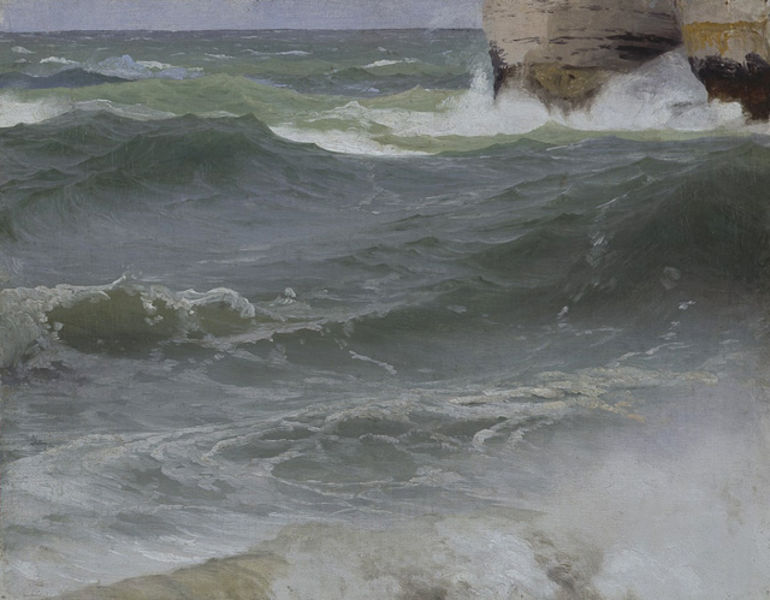
Titel: Meeresstudie bei Etretat (mit Felsküste zur Rechten)
Künstler: Johann Wilhelm Schirmer
Standort: Karlsruhe
Institution: Staatliche Kunsthalle Karlsruhe
Schlagwörter: berg, blau, dunkel, felsen, gemälde, himmel, meer, schatten, wasser, weiß, gelb, grün, landschaft, sand, see, stadt, ufer, braun, grau, schwarz, gebäude, beige, wand, stein, horizont, nass, weite, wind, sonne, realismus, spitzen, tal, turm, bewegt, hellblau, gischt, küste, schiff, strand, welle, wellen, fels, mauer, rauh, hafen, kai, kaimauer, fliessen, schaum, wehr, atlantik, aufbrausen, brandung, brausen, flut, gicht, steg, sturm, wellengang, wetter, wild, wogen, green, streifen, ozean, sog, burg, mole, festung, seegang, spritzen, rocks, ocean, sea, water, waves, himel, toben, salz, tropfen, beach, foam, storm, spritz, tosen, branden, bunker, felden, poseidon, wellental, brausend, meeresbrandung, fels in der brandung, schlägt, starke wellen, poyseidon, brandungssteg